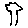
Label: tree